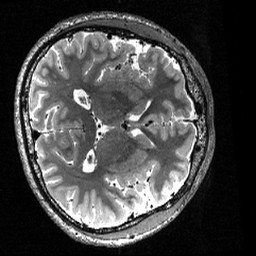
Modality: T2w
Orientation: axial
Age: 22
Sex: male
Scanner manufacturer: siemens
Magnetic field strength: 3 T
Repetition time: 3.2 s
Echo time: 0.56 s